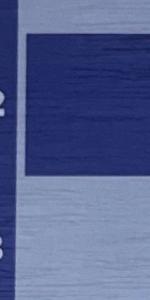
Label: Empty